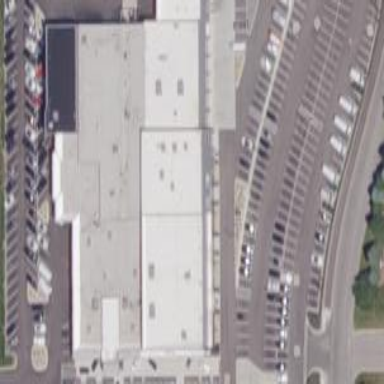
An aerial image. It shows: Building housing car shop.